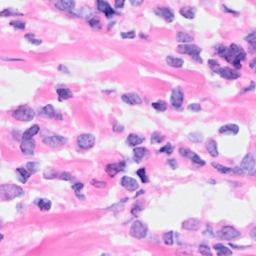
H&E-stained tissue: Breast